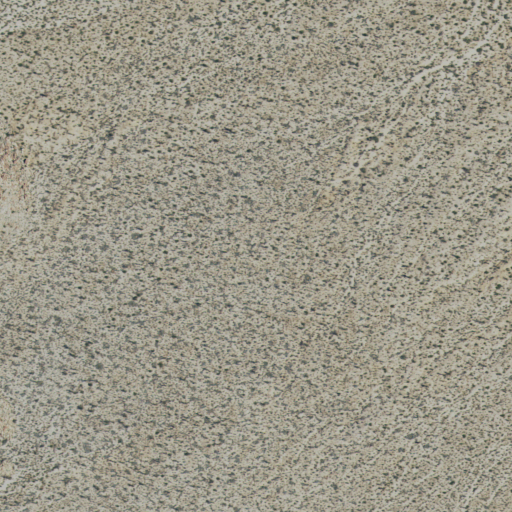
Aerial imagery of valley in California named South Fork Indian Valley containing barren land and shrub